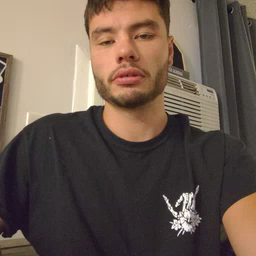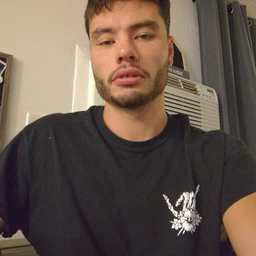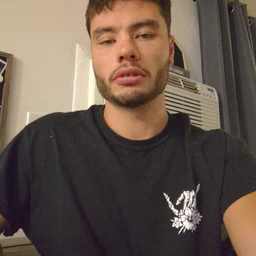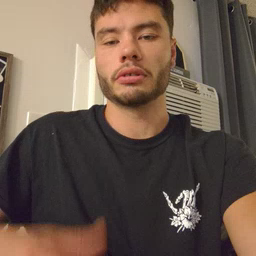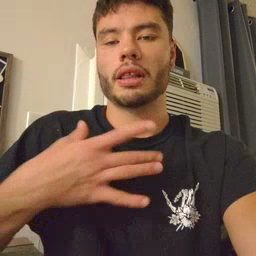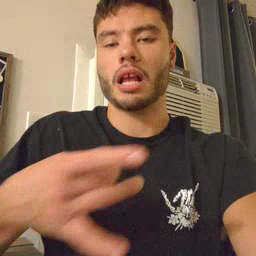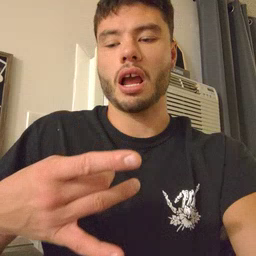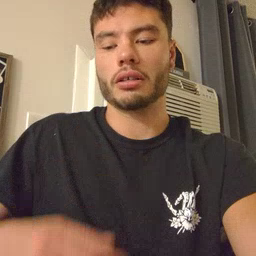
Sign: like